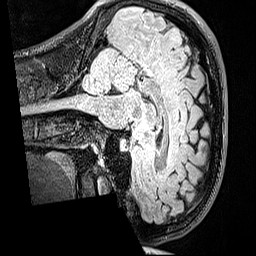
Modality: FLAIR
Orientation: sagittal
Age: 22
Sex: male
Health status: healthy
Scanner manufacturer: siemens
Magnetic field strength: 3 T
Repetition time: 5 s
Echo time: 0.388 s